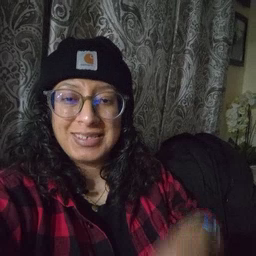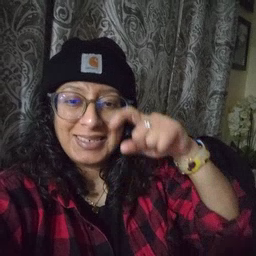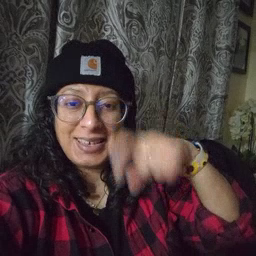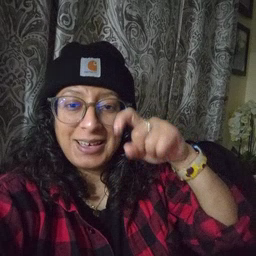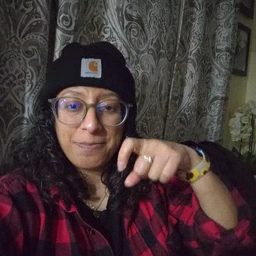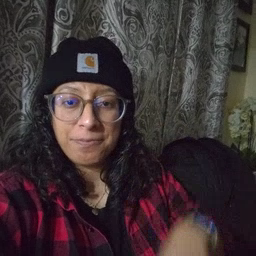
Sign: time